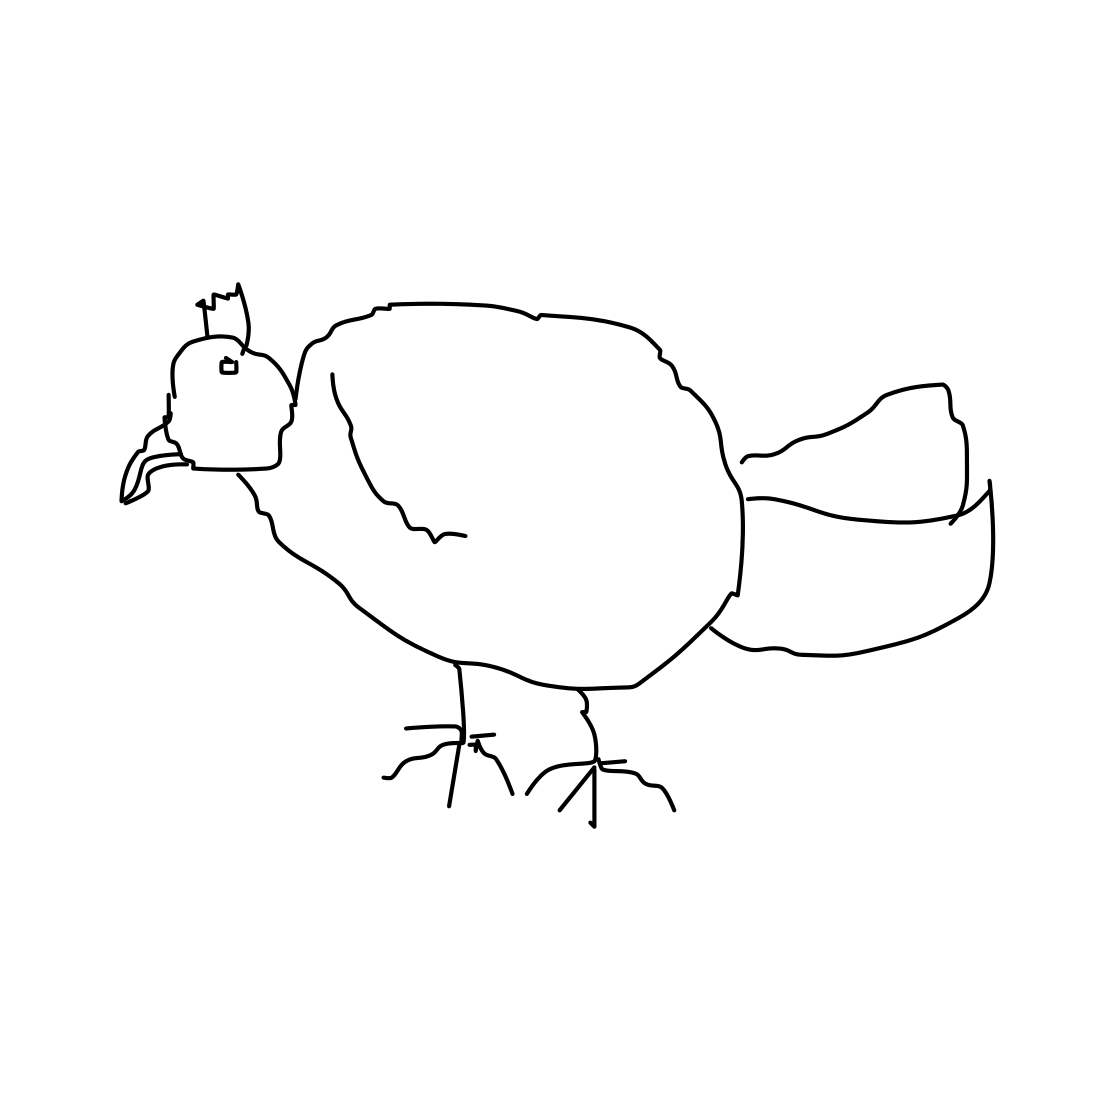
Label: standing bird